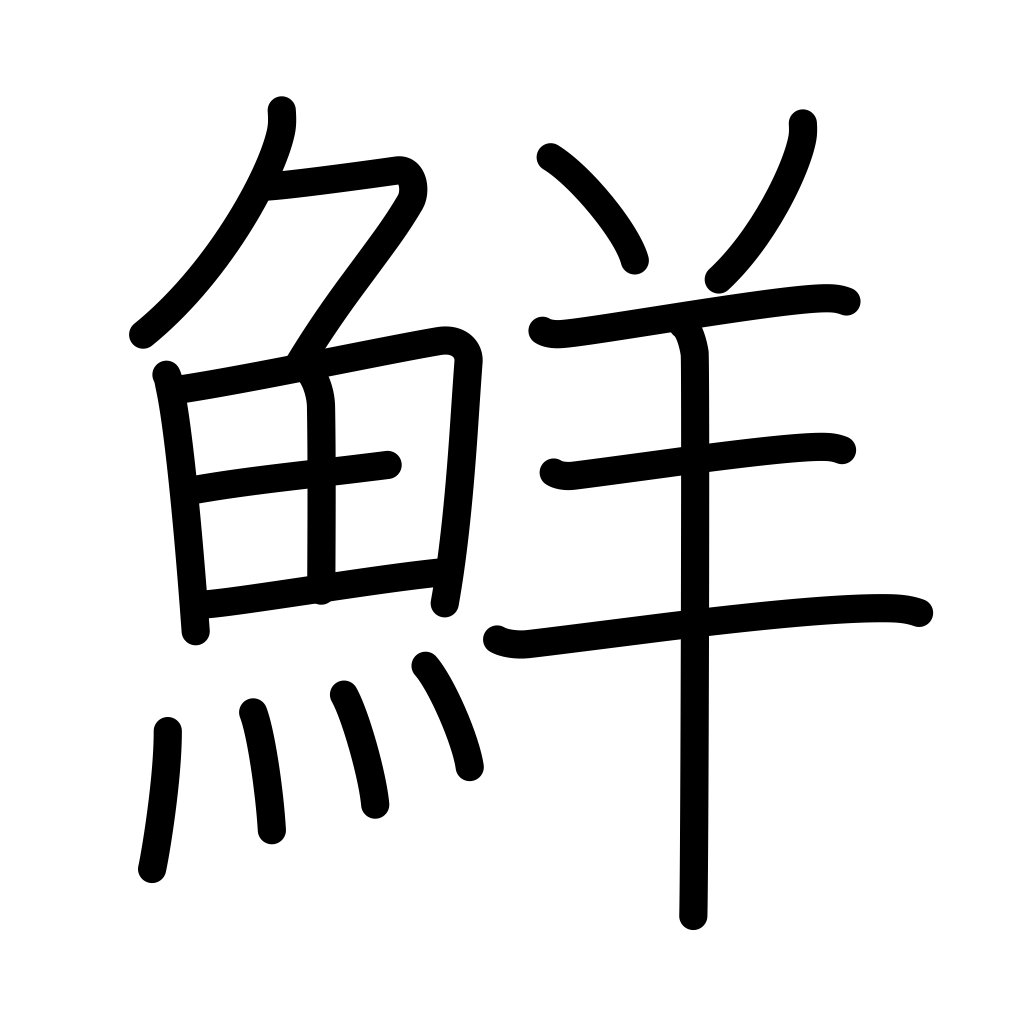
Meaning: fresh, vivid, clear, brilliant, Korea